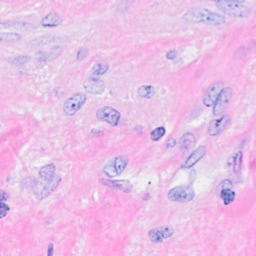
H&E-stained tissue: Breast